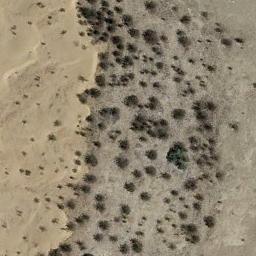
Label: chaparral